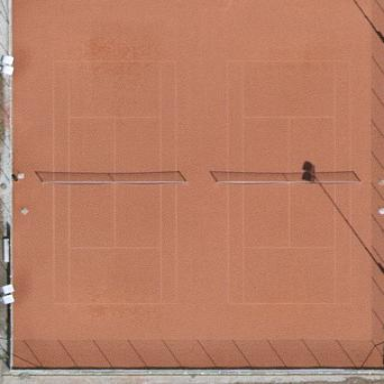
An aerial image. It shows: Tennis court with tartan surface located on pitch designated for leisure land.